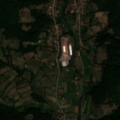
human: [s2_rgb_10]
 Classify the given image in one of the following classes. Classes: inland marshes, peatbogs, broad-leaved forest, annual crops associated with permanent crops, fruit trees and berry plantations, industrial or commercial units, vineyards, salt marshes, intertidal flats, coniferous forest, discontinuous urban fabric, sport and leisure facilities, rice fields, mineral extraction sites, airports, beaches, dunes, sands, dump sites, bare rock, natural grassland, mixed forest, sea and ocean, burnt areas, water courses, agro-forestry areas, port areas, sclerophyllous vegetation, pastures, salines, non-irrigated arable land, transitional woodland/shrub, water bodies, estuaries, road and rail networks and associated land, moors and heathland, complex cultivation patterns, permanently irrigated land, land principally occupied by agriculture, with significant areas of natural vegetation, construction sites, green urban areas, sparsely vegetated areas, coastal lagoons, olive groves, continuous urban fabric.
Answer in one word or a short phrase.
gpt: discontinuous urban fabric, complex cultivation patterns, land principally occupied by agriculture, with significant areas of natural vegetation, broad-leaved forest, transitional woodland/shrub